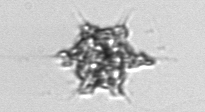
Label: Dictyocha